Field crop: maize
Growth stage: 2
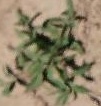
Species: atriplex